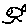
Label: fish